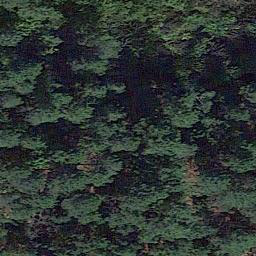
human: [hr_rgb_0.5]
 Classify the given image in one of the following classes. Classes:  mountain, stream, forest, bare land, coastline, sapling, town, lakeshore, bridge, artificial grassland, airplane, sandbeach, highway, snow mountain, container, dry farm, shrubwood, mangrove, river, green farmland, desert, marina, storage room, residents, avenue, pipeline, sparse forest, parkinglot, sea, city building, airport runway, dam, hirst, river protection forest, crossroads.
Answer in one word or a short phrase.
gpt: forest